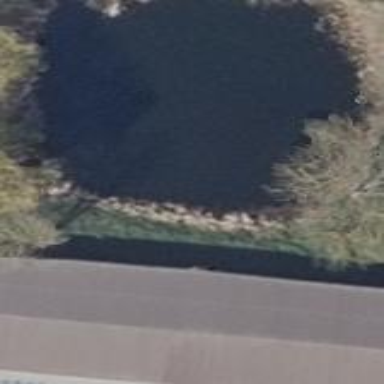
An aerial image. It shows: Serene pond surrounded by nature.